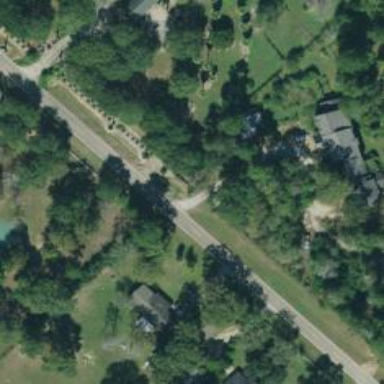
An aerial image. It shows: Driveway.